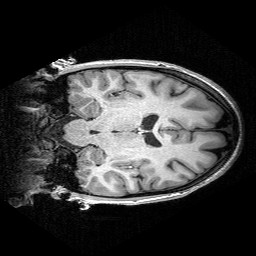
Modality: T1w
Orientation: coronal
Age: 16
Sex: female
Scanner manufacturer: siemens
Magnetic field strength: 3 T
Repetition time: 2.53 s
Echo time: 0.00297 s